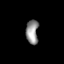
Tissue: prostate
Cell type: T cells
Senescence score: 0.6997
Nuclear area (px): 292
Mean DAPI intensity: 144.993